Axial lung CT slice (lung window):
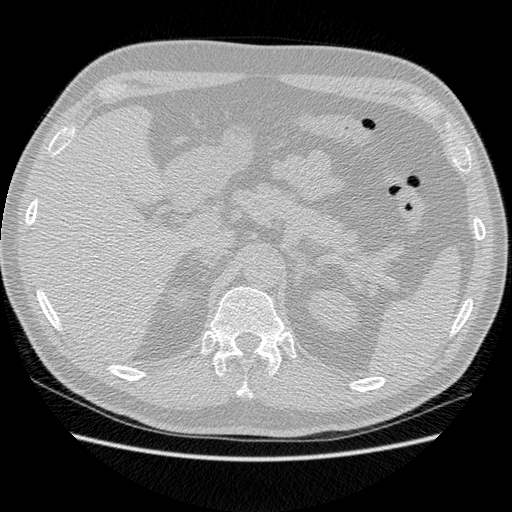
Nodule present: no